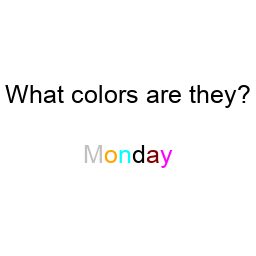
Color: silver, orange, cyan, black, maroon, magenta
Background color: white
Question text color: black